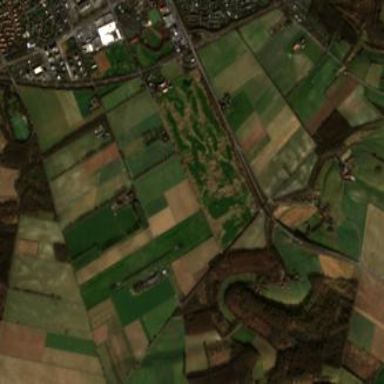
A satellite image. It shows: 18-hole golf course providing leisure land for golf enthusiasts.